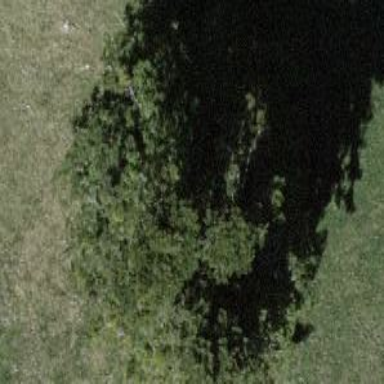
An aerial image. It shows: Deciduous broadleaved tree.